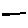
Label: line